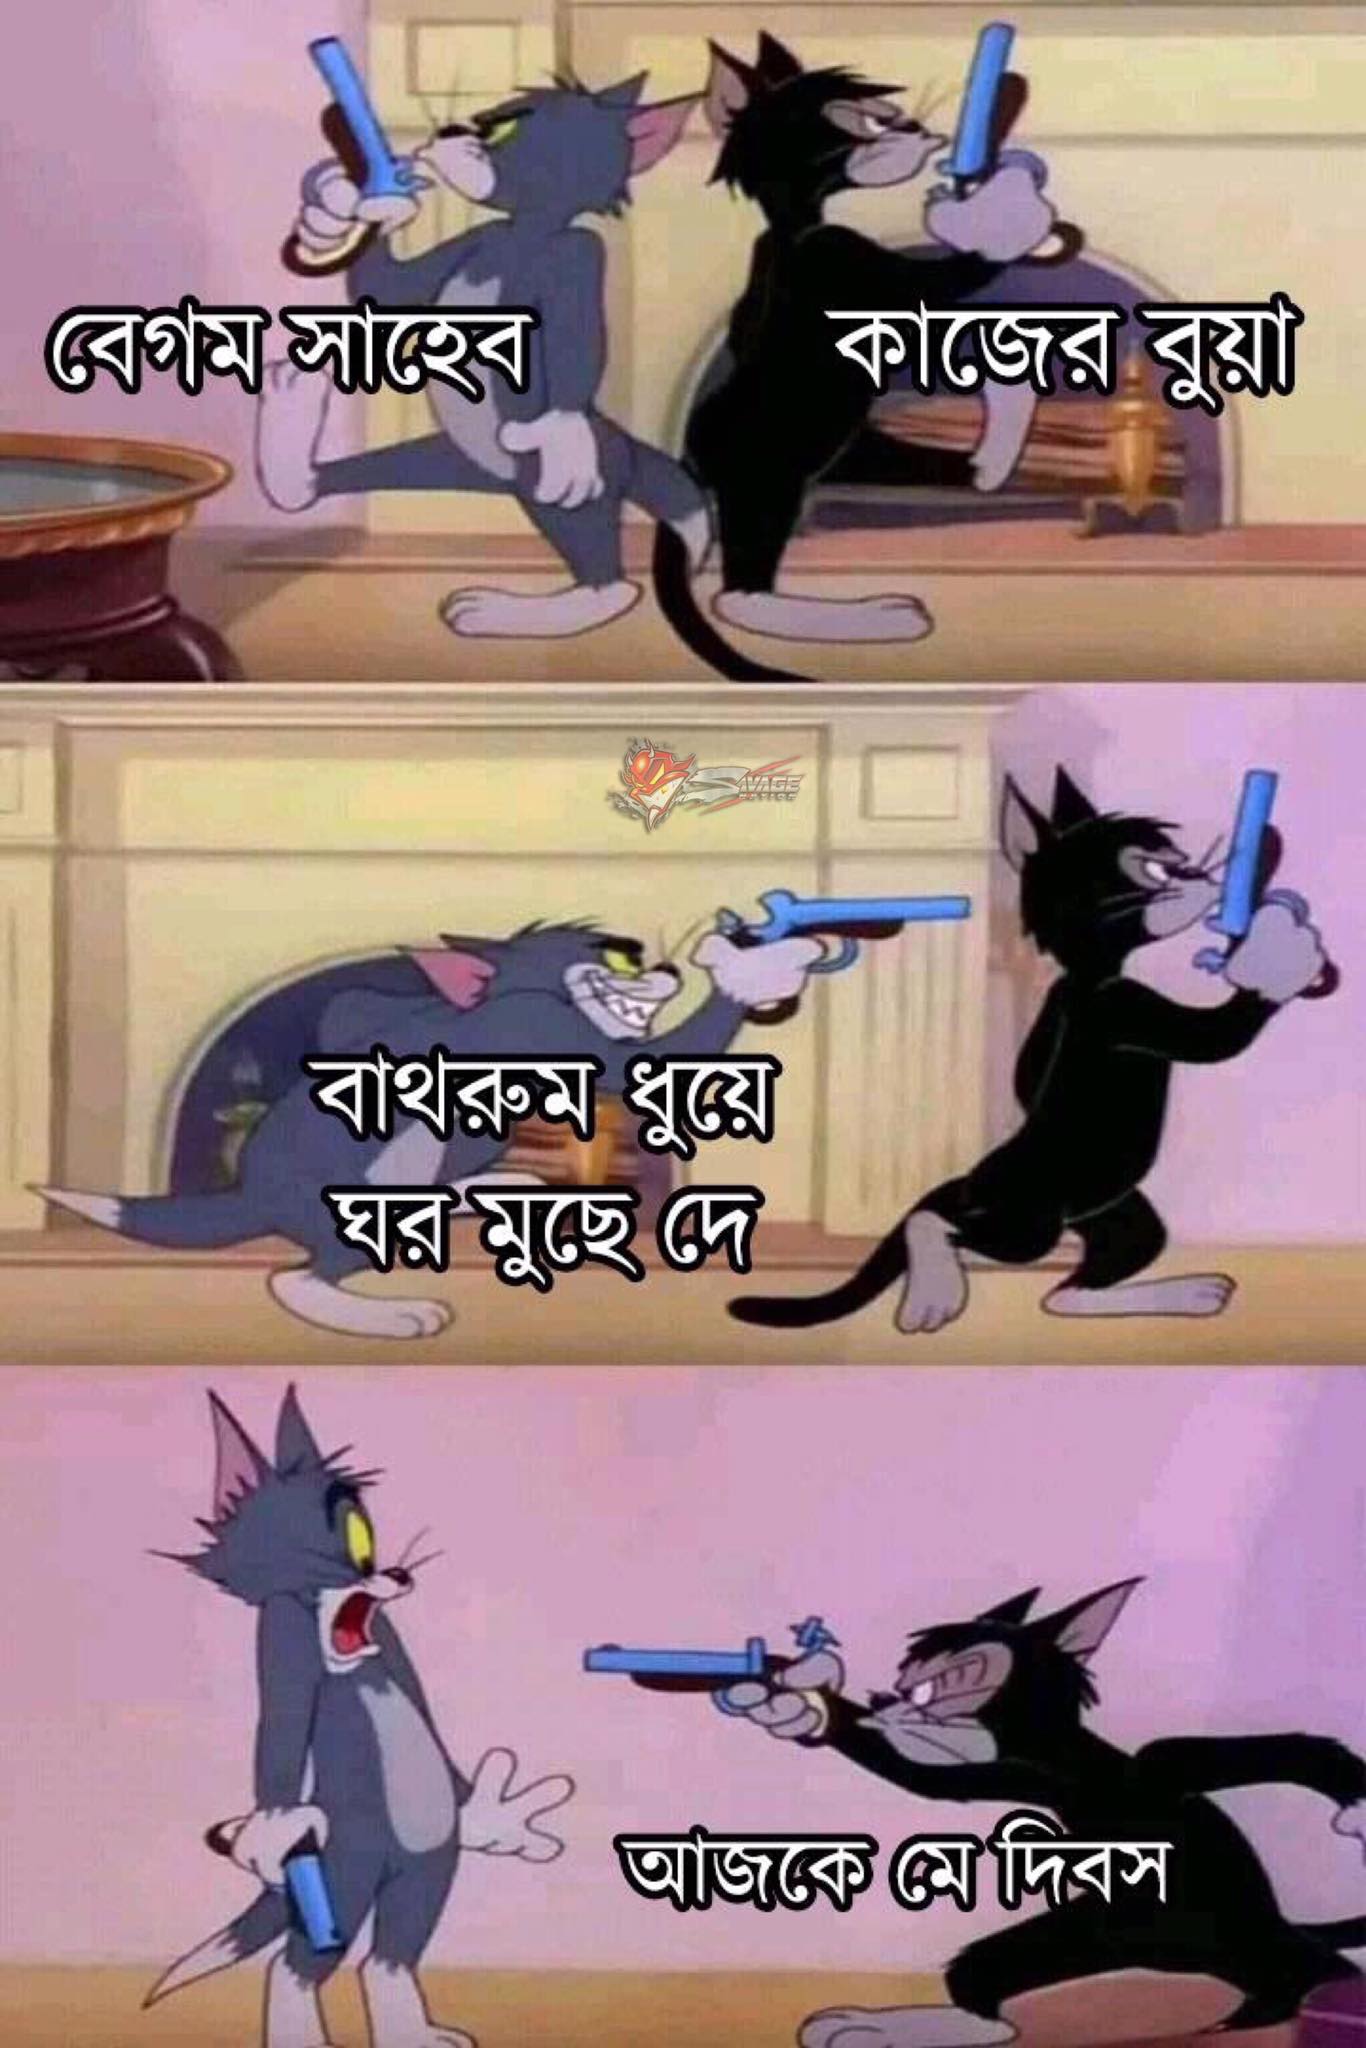
Caption:  বেগম সাহেব     কাজের বুয়া    বাথরুম ধুয়ে  ঘর মুছে দে    আজকে মে দিবস
Label: non-hate